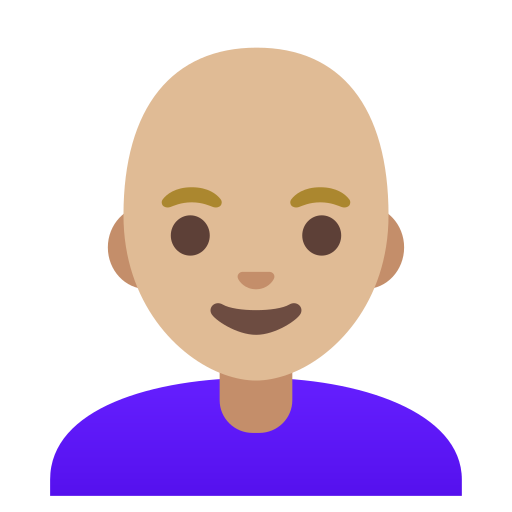
Emoji: 👩🏼‍🦲